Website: lowes
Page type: review-order
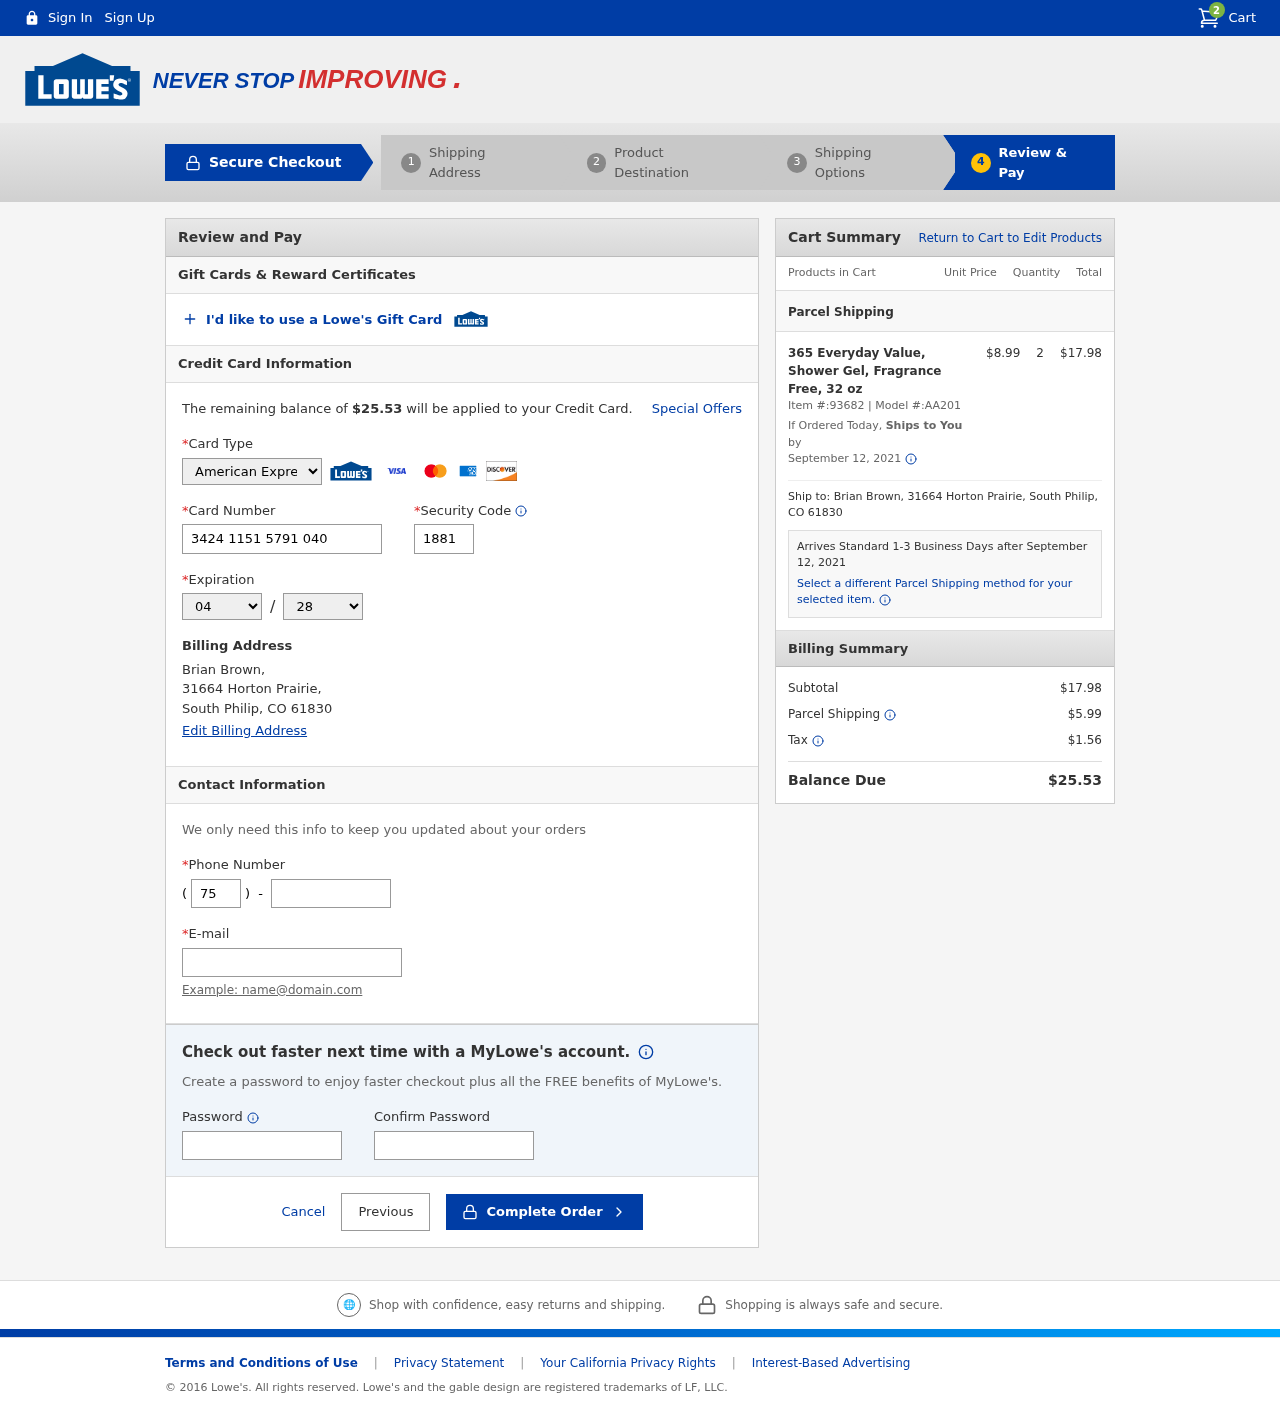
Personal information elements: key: PII_CARD_CVV
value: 1881
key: PII_CARD_EXPIRY_MONTH
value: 04
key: PII_CARD_EXPIRY_YEAR
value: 28
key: PII_CARD_NUMBER
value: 3424 1151 5791 040
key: PII_CARD_TYPE
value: American Express
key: PII_CITY
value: South Philip
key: PII_EMAIL
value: brianbrown@gmail.com
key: PII_FULLNAME
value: Brian Brown,
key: PII_PHONE
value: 7585299553
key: PII_PHONE_AREA
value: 758
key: PII_POSTCODE
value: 61830
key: PII_STATE_ABBR
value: CO
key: PII_STREET
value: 31664 Horton Prairie
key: PII_STREET
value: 31664 Horton Prairie,
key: PII_FULLNAME2
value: Brian Brown
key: PII_POSTCODE_FULL
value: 61830
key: PII_CITY_STATE
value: South Philip, CO
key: PII_CITY_STATE_ZIP
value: South Philip, CO 61830
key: PII_POSTCODE_NUMERIC
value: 61830
Product elements: key: PRODUCT1_NAME
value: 365 Everyday Value, Shower Gel, Fragrance Free, 32 oz
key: PRODUCT1_PRICE
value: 8.99
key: PRODUCT1_QUANTITY
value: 2
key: PRODUCT1_ITEM_NUMBER
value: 93682
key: PRODUCT1_MODEL_NUMBER
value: AA201
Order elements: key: ORDER_NUM_ITEMS
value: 2
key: ORDER_TOTAL
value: $25.53
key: ORDER_SHIPPING_DATE
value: September 12, 2021
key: ORDER_SUBTOTAL
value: $17.98
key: ORDER_SHIPPING_DATE2
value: September 12, 2021
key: ORDER_SUBTOTAL2
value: $17.98
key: ORDER_SHIPPING_COST
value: $5.99
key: ORDER_TAX
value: $1.56